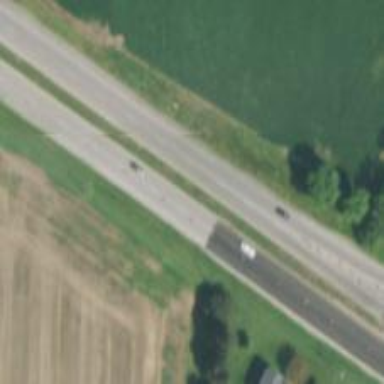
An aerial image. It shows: Asphalt trunk highway.